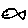
Label: fish